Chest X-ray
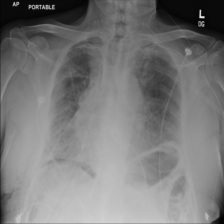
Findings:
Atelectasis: negative
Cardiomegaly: negative
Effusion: negative
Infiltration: positive
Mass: negative
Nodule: negative
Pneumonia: negative
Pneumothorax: negative
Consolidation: negative
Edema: negative
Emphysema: negative
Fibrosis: negative
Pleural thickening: negative
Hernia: negative